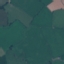
Land use / land cover: Pasture